Question: I want enchanted syntax coloring in comments for C++ language in Visual Studio 2010. For example, I have the following code:
'''
/*!
\sa testMeToo()
\param a the first argument.
\param s the second argument.
*/
int testMe(int a,const char *s);
'''
In Visual Studio all , and other Doxygen commands are not highlighted. Is it possible to add custom highlighting to Visual Studio?
As for me ideal syntax highlighting for such C++ comments is in Anjuta (GNU/Linux C++ IDE).
Thanks.
I wrote addon for Visual Studio 2010/2012 that highlights Doxygen commands:
<URL>
This is how it looks like:

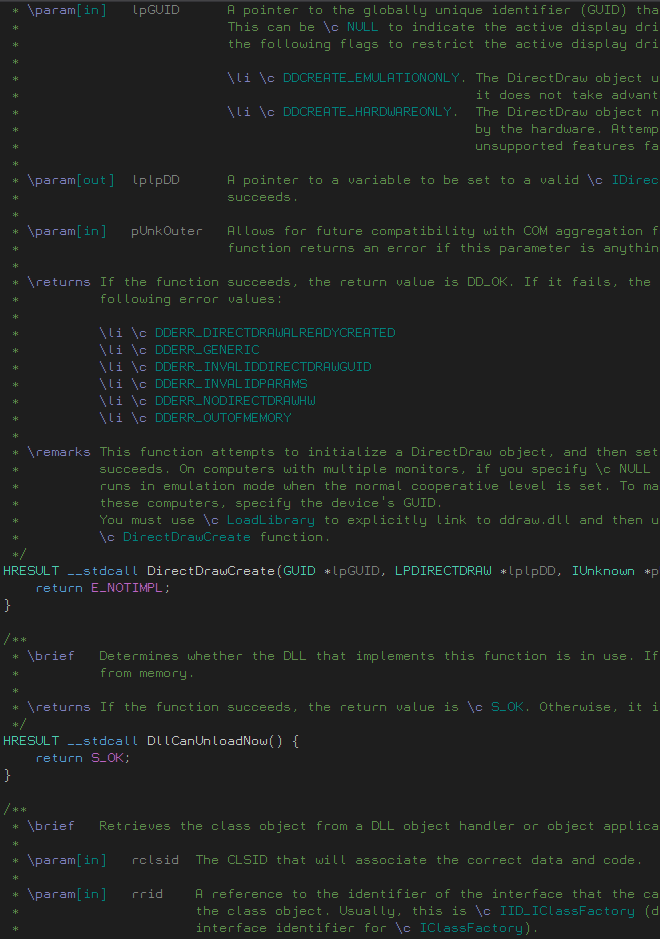
Answer: You can use Visual Studio Extensibility to add custom syntax highlighting. You'll have to check MSDN and the Visual Studio Extensibility SDK to find out how though.